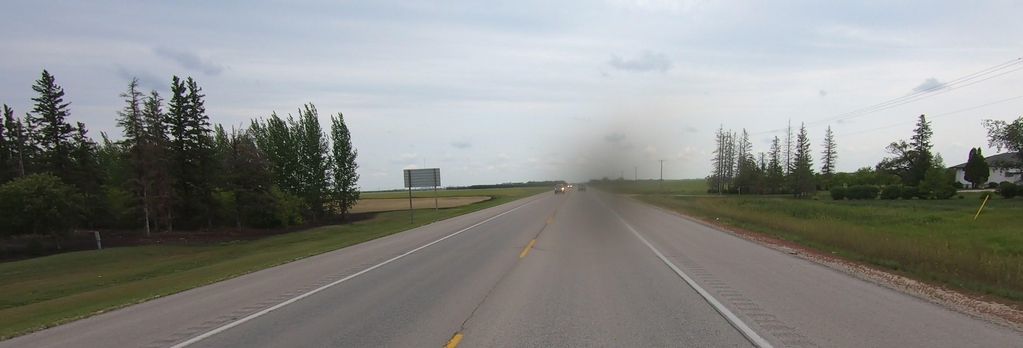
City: winnipeg